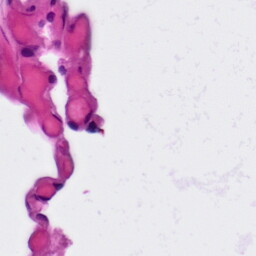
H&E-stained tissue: Lung